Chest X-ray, AP view. Patient: 62 years old, sex F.
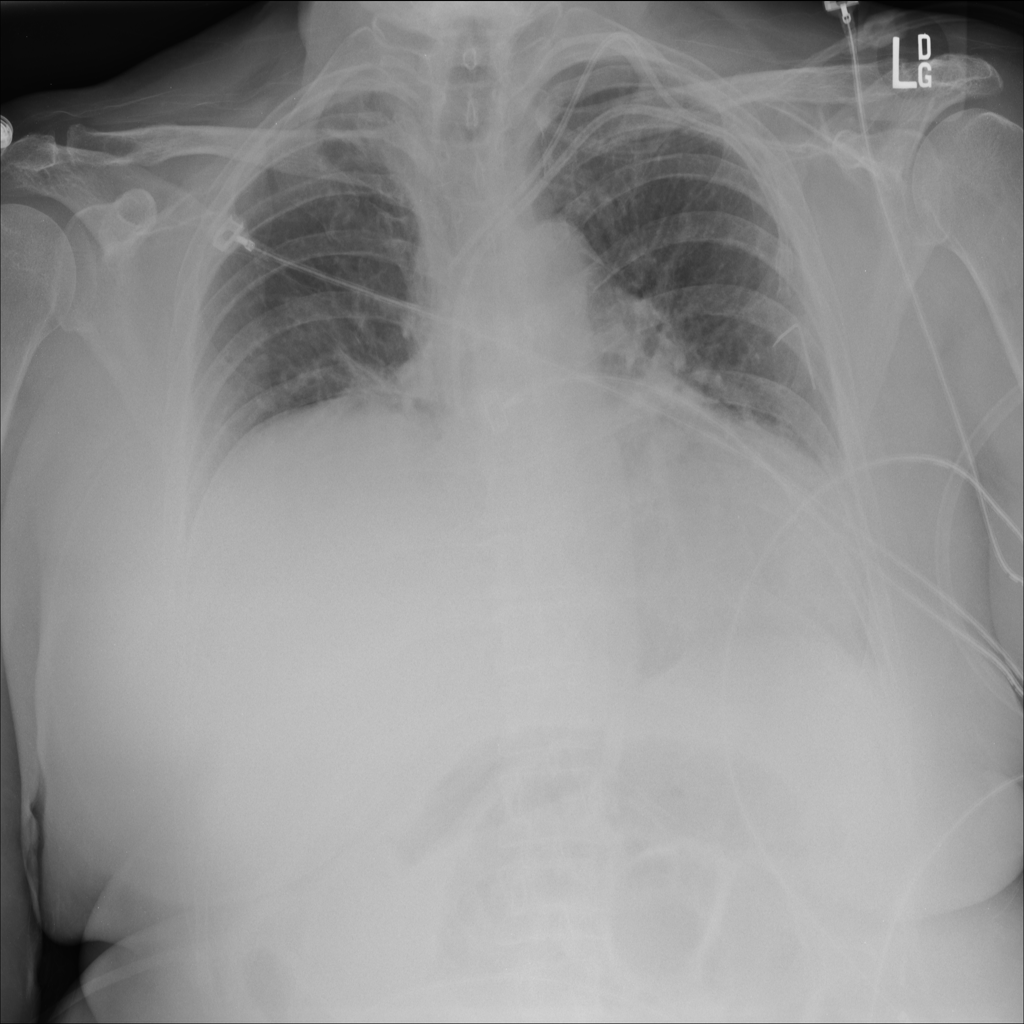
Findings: No Finding